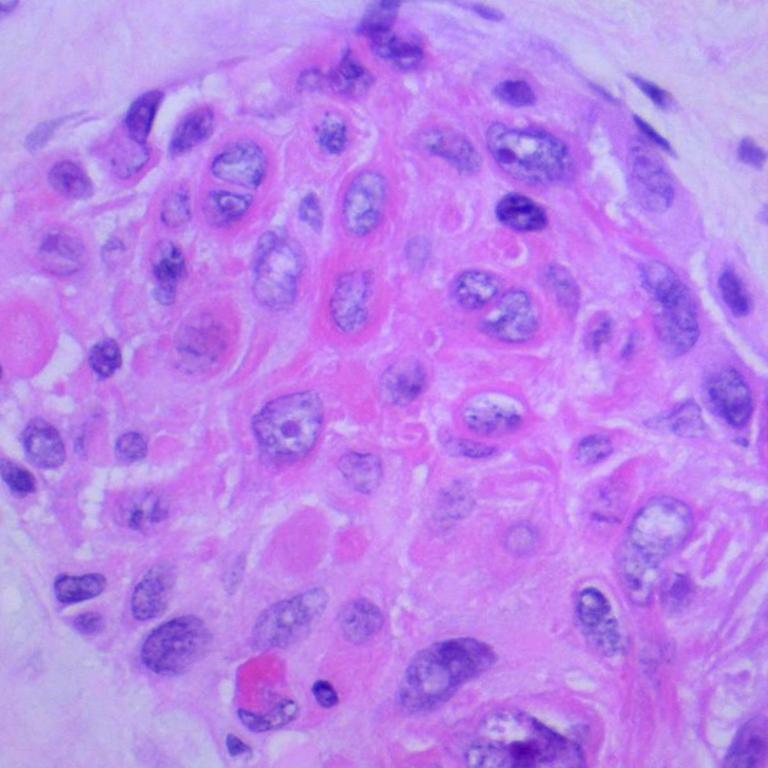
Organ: lung
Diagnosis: squamous carcinomas